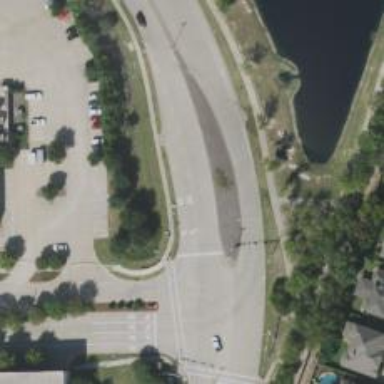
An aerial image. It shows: Tertiary road with separate sidewalk.